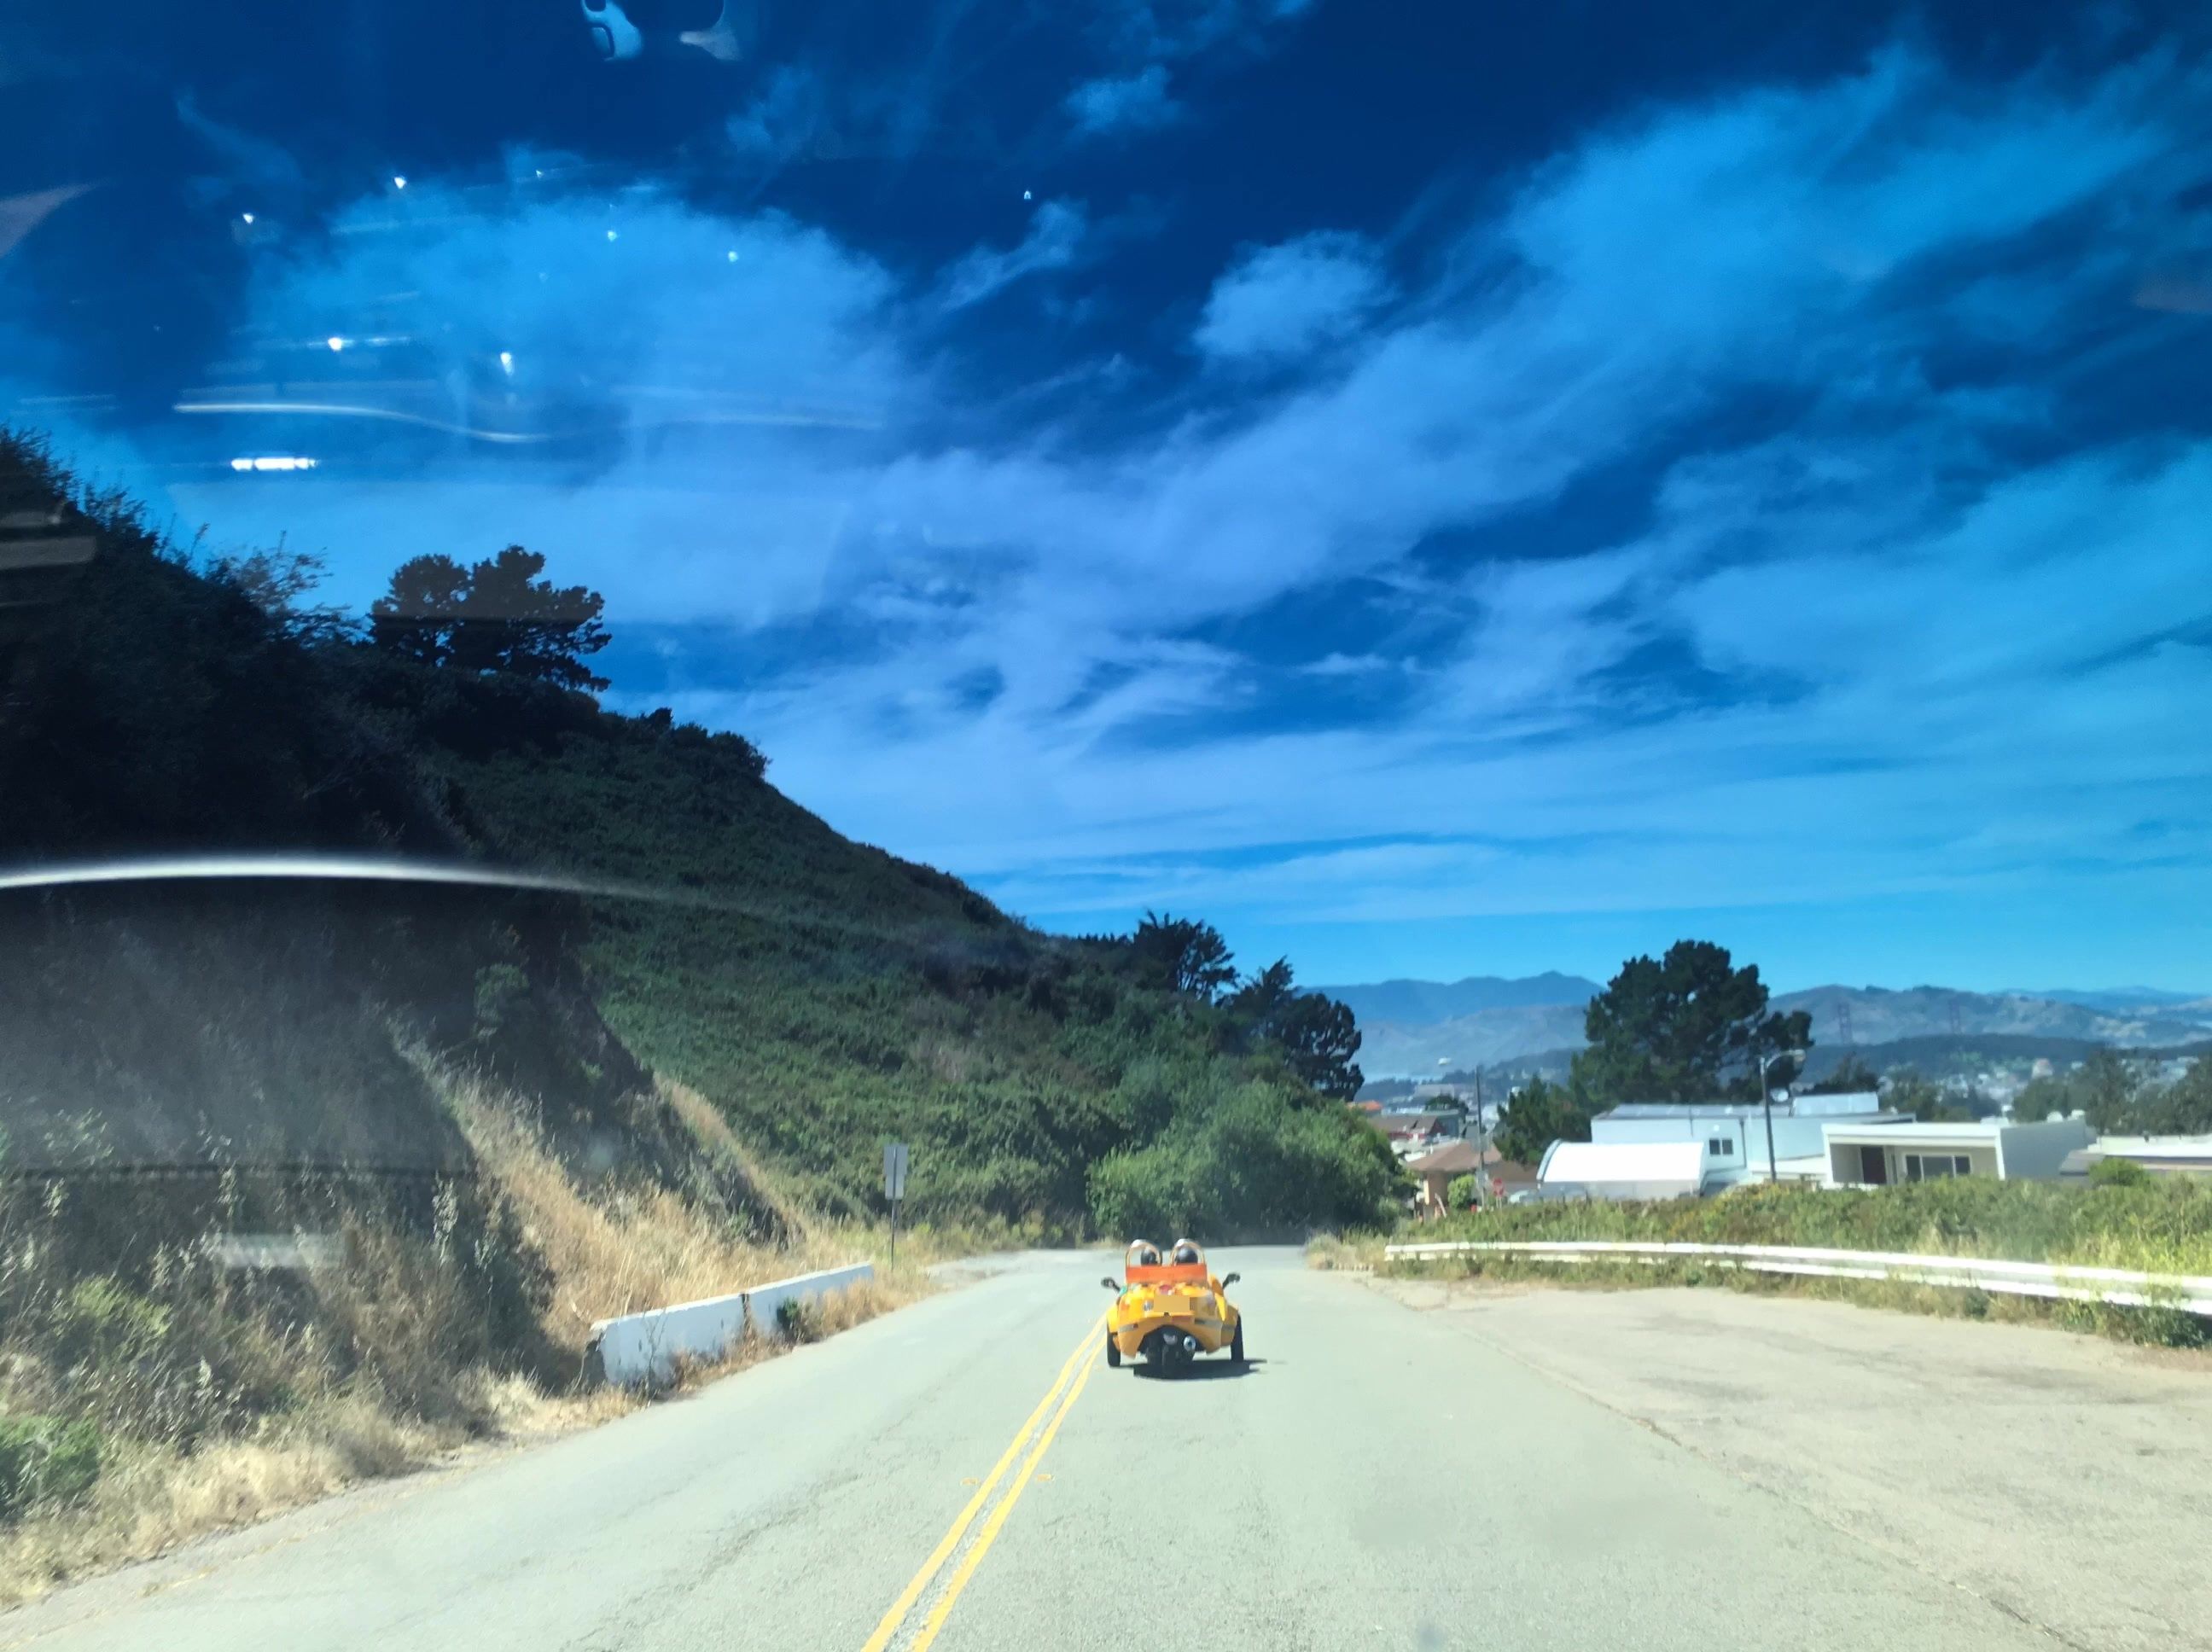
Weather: cloudy
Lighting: day
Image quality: slightly poor
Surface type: driving surface
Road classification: cycleway, tertiary
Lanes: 2
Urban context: urban centre
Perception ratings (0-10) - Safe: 1.06, Lively: 1.42, Beautiful: 5, Boring: 5.35, Depressing: 7.6, Wealthy: 2.41